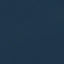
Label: SeaLake